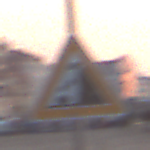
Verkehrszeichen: SteinschlagRechts
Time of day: SunriseSunset
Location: Outdoor (Urban)
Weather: Clear
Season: NotSpecified
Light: Natural